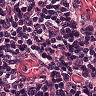
Metastatic tissue present: no